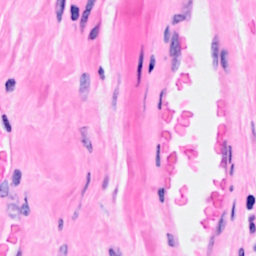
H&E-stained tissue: Breast